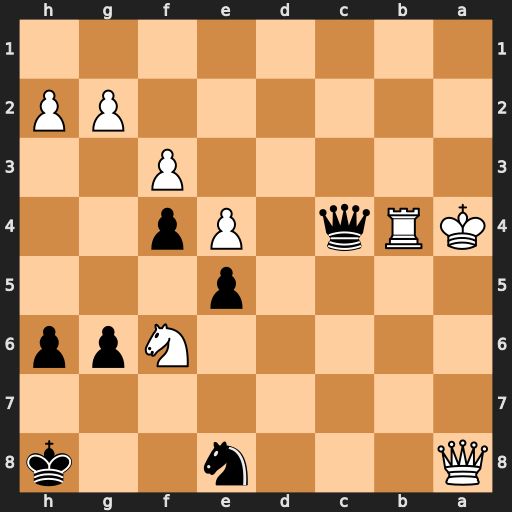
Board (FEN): Q3n2k/8/5Npp/4p3/KRq1Pp2/5P2/6PP/8
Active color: b
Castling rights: -
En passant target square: -
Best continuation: Qa2+ Kb5 Qxa8